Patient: sex M, age 78
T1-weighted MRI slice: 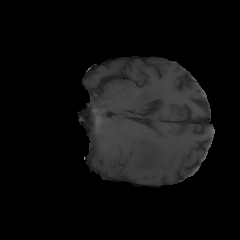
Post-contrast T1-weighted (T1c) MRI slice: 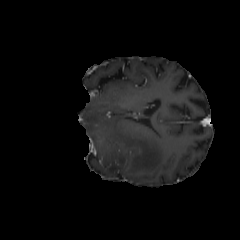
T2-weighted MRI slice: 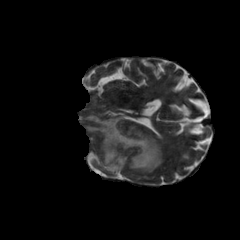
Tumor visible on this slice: yes
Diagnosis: Glioblastoma, IDH-wildtype
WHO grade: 4